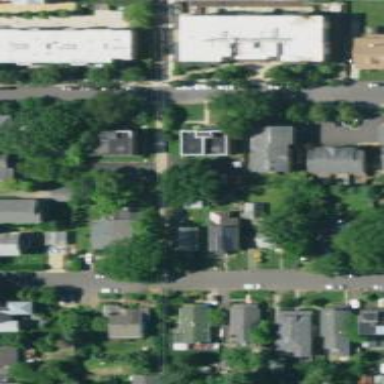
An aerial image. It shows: Alleyway designated as service road.